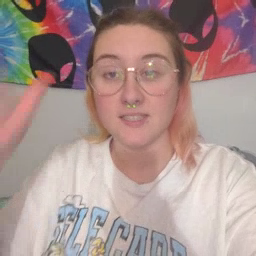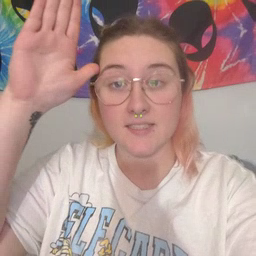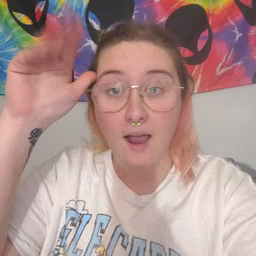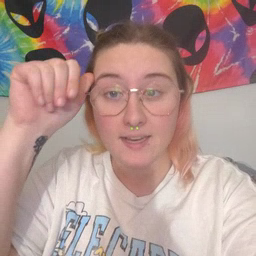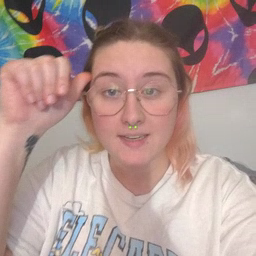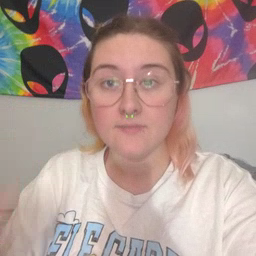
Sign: donkey